Question: I've just started using code snippets for the first time, i've added a snippet, set the shortcut, but when I type the shortcut and hit 'Esc' - it doesn't show up. What am I doing wrong? I've tried restarting Xcode too but it still doesn't work. Shortcuts to the other code snippers work fine.

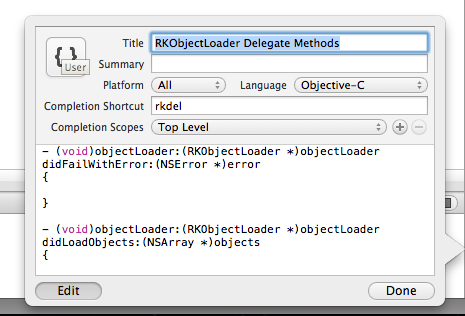
Answer: When I worked with the code snippet functionality built into Xcode for the first time, I had trouble finding the right "Completion Scope". You could change it to "All" to find out if it's a mistake in there. But in your case I can see you want to post methods so "Top Level" should be alright. Just keep it in mind for the future.